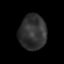
Tissue: lung
Cell type: Epithelial cells
Senescence score: 0.1524
Nuclear area (px): 932
Mean DAPI intensity: 49.217